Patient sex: M
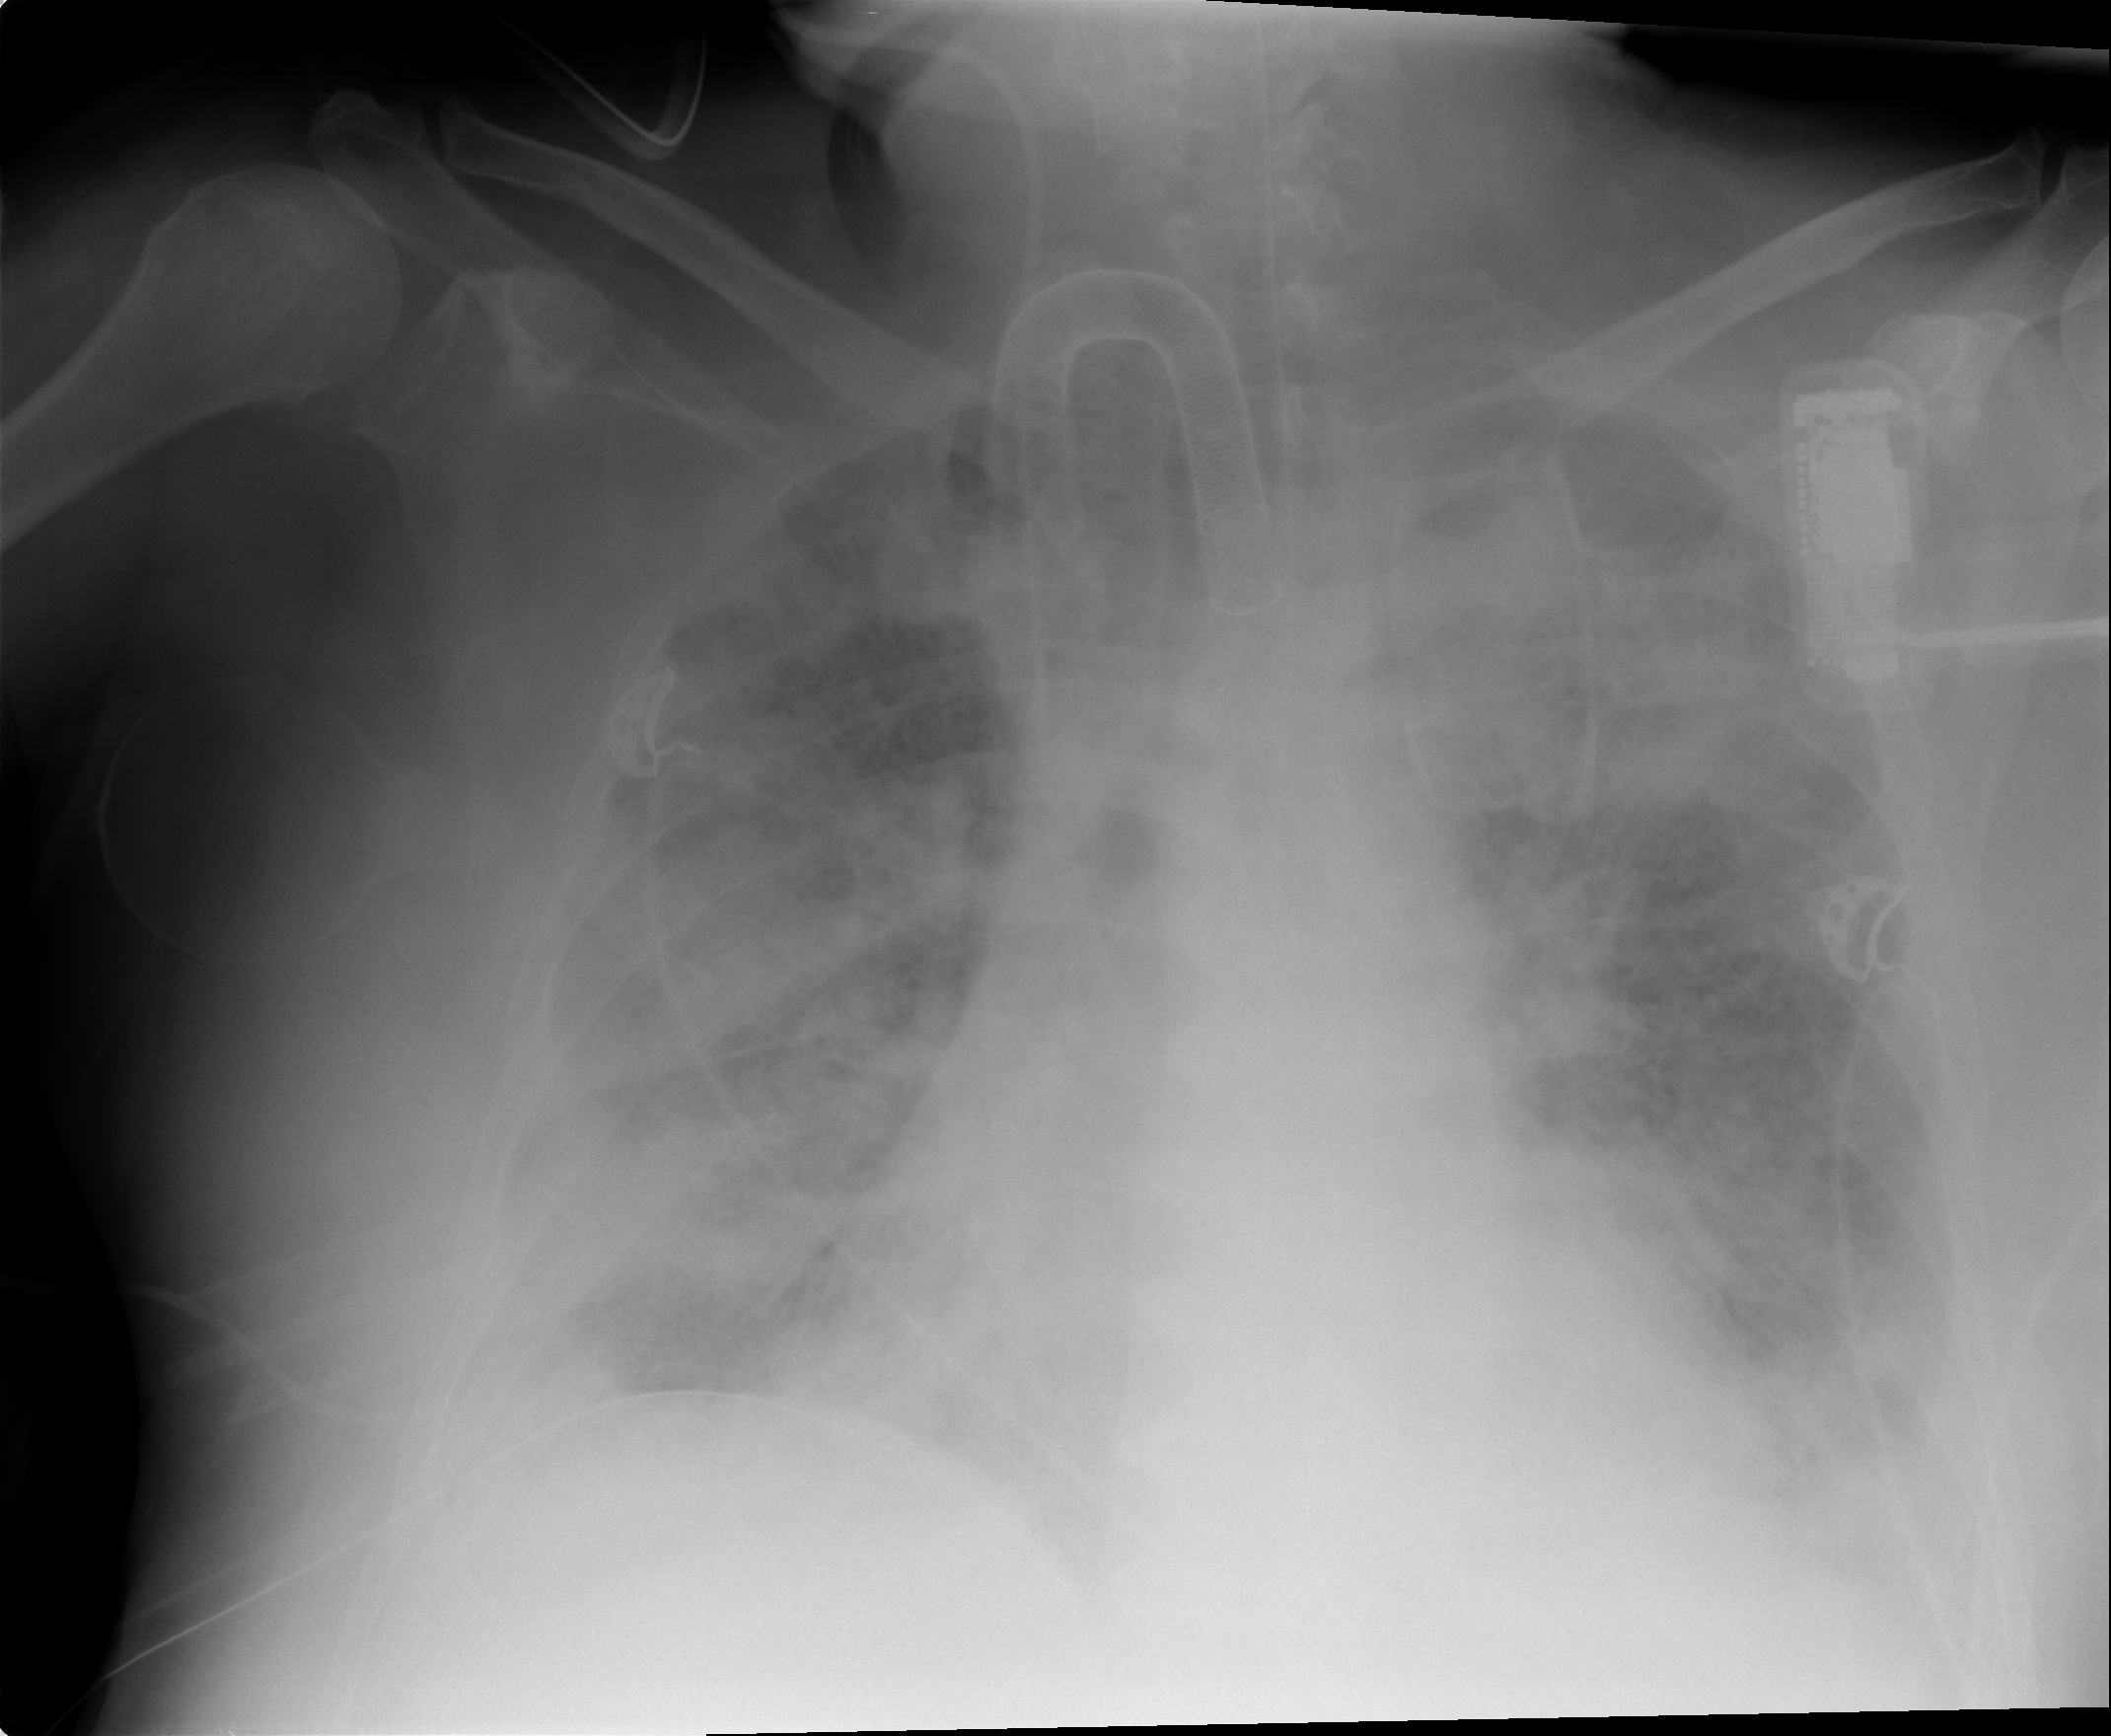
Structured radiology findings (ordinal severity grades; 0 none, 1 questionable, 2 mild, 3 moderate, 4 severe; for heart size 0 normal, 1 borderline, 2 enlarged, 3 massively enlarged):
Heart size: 2
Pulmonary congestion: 3
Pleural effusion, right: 2
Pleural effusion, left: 2
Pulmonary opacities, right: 3
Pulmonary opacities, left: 3
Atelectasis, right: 2
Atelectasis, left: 2